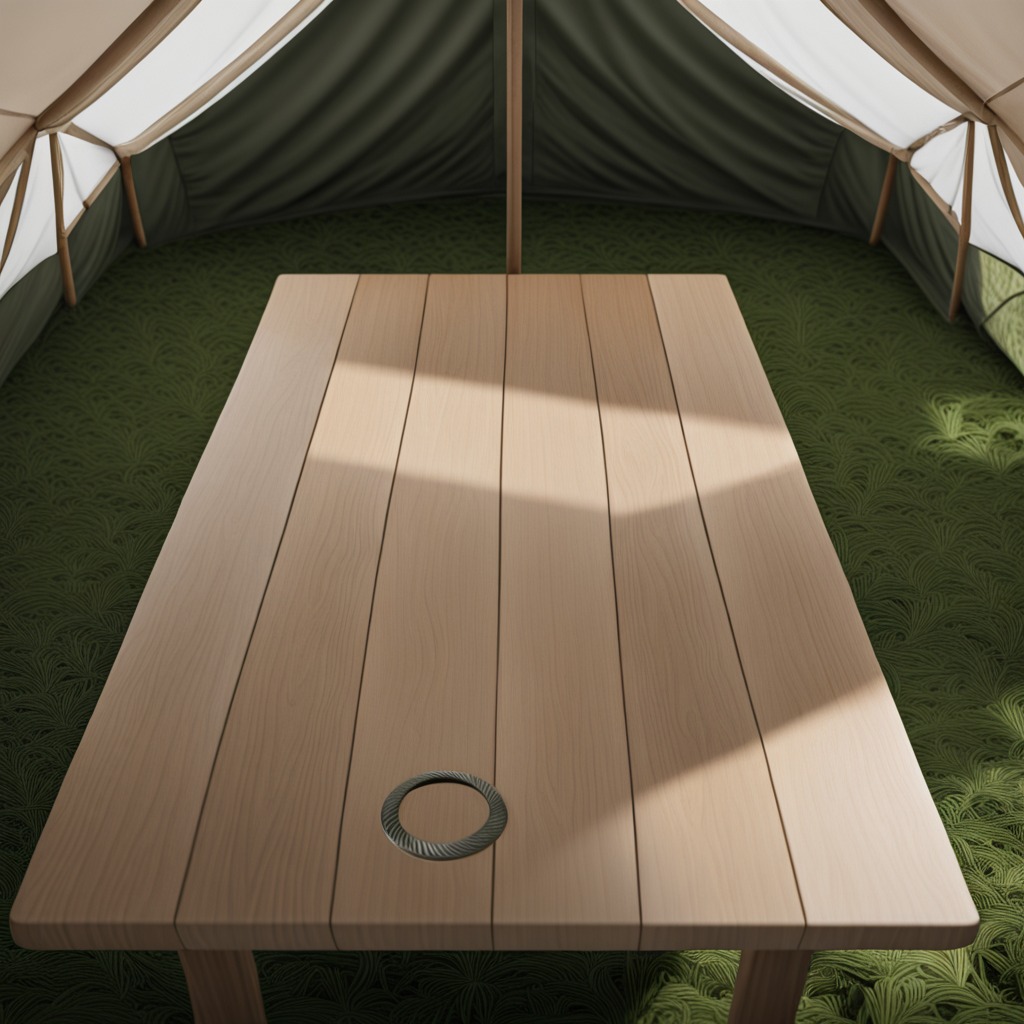
A flat metal washer is lying on the wooden table inside a jungle field workshop tent humid ambient light worn but